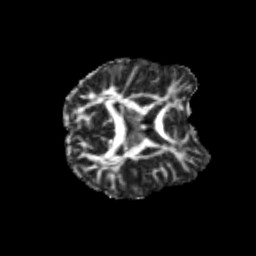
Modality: FA
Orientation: axial
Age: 19
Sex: male
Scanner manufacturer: siemens
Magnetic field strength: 3 T
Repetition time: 3.5 s
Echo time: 0.113 s